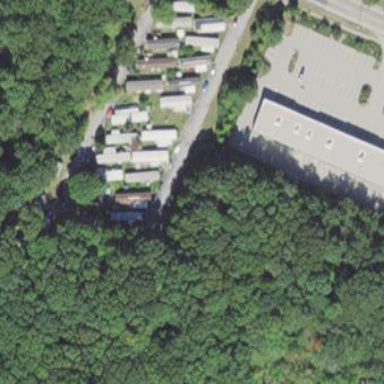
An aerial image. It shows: Residential area known as trailer park.